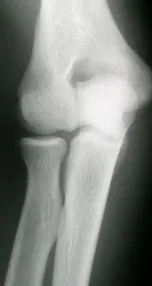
Plain radiographs of the right elbow. A. AP view, demonstrating no changes.
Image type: radiology (x_ray)